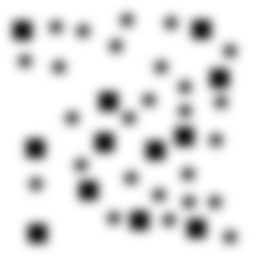
Squares: 12
Triangles: 0
Stars: 26
Total shapes: 38